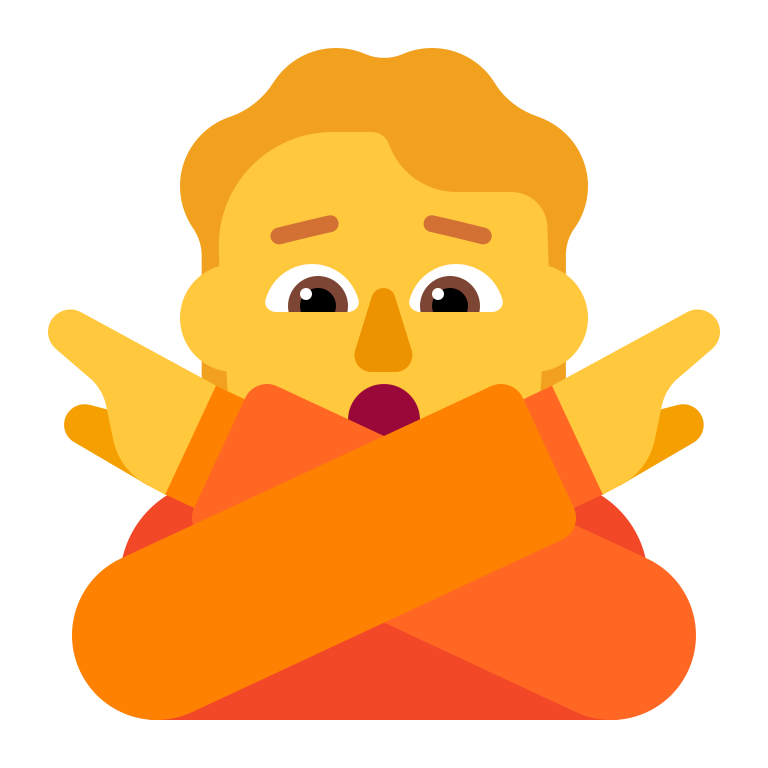
person gesturing no flat default